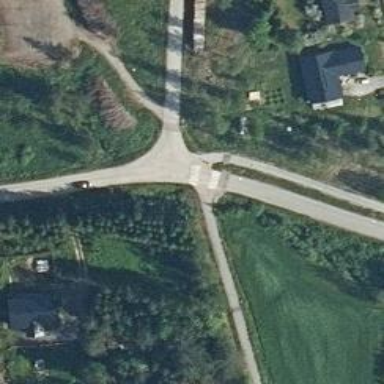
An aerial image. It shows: Cycleway.